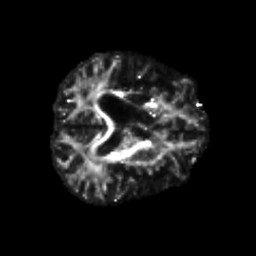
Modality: FA
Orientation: axial
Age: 74
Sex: male
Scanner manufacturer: siemens
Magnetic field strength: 3 T
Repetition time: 7.7 s
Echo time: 0.09 s